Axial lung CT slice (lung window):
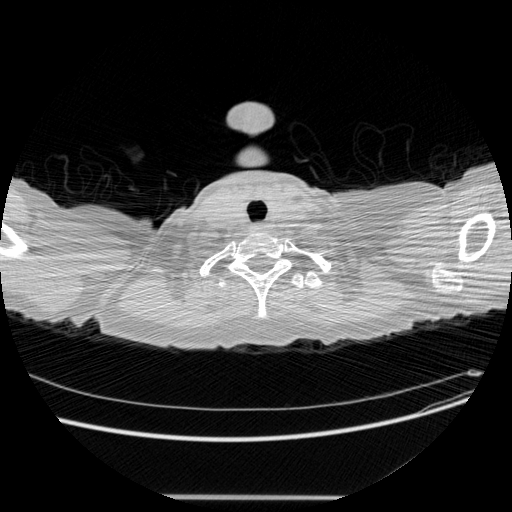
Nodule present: no